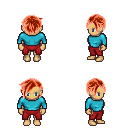
a pixel art fantasy rpg character, female body template, human, tanned skin, teal long-sleeve shirt, red pants, red pixie cut hairstyle, four views (front, back, left, right), 2x2 character sprite sheet, small pixel art, hard edges, no anti-aliasing